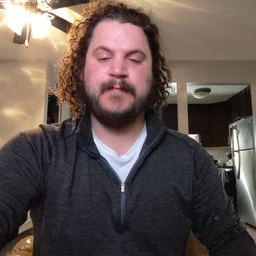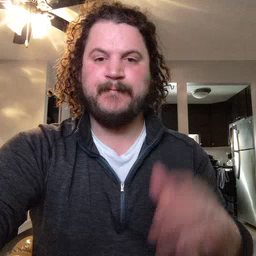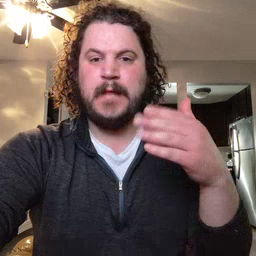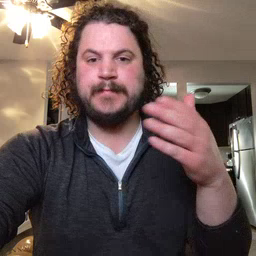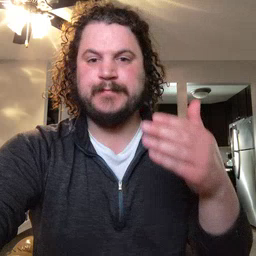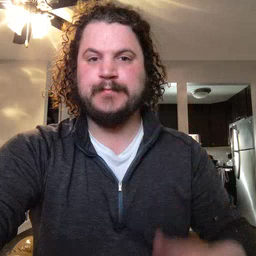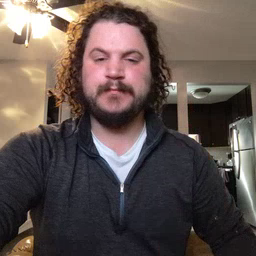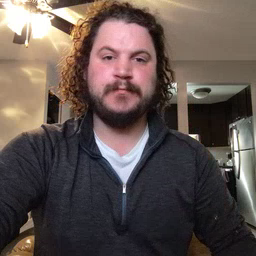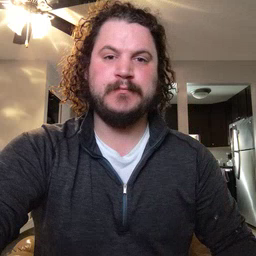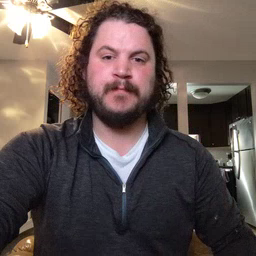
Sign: flag